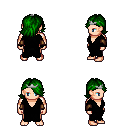
a pixel art fantasy rpg character, male body template, human, light skin, black robe, white pants, green swoop hairstyle, silver tiara, cloth bracers, four views (front, back, left, right), 2x2 character sprite sheet, small pixel art, hard edges, no anti-aliasing